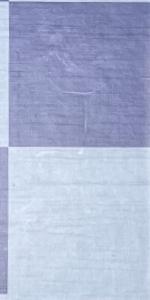
Label: Empty